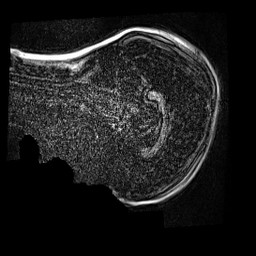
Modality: MP2RAGE
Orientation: sagittal
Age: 10
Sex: female
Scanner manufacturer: siemens
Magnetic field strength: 3 T
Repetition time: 4 s
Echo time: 0.00299 s